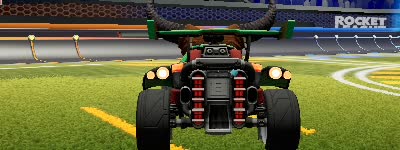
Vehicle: octane